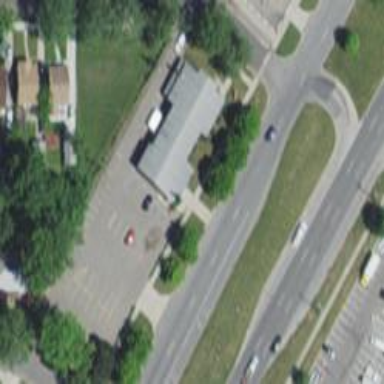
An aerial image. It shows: Parking space is available.